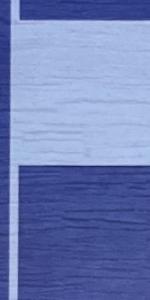
Label: Empty